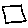
Label: square